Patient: sex M, age 36
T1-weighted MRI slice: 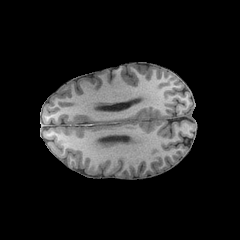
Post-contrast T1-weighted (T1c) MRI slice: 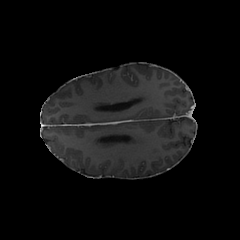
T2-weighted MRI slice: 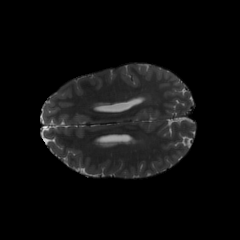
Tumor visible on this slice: no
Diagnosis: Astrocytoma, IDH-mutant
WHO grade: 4